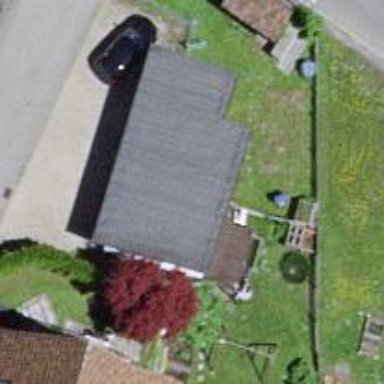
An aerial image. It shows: Garage.